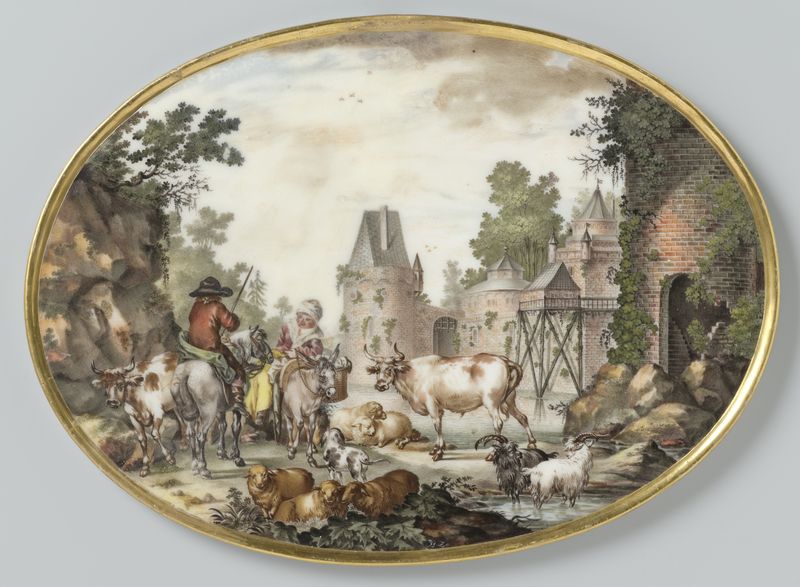
Titel: Ovale plaat
Künstler: Manufactuur Oud-Loosdrecht
Standort: Amsterdam
Institution: Rijksmuseum
Schlagwörter: gemälde, himmel, mann, vogel, wasser, wolken, aquarell, fluss, landschaft, menschen, stadt, ufer, wäsche, frau, tür, zeichnung, schloss, tiere, weg, malerei, rahmen, steine, herr, kühe, vögel, gold, bauern, esel, oval, pferd, reiter, turm, reiten, magd, abhang, bäuerin, fels, dächer, mauer, kuh, rind, schweine, bauernhof, rast, böschung, kopftuch, bauer, tor, ruine, rinder, schaf, burg, porzellan, kloster, soldat, krüge, stadtmauer, perd, schafe, hirte, hirten, hirtin, ziege, widder, außerhalb, wider